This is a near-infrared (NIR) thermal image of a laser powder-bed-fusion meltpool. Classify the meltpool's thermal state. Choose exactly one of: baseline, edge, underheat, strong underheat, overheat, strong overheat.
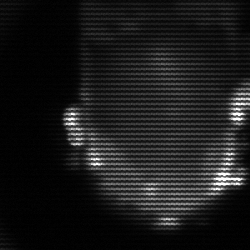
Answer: baseline